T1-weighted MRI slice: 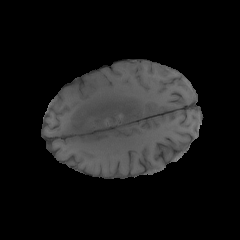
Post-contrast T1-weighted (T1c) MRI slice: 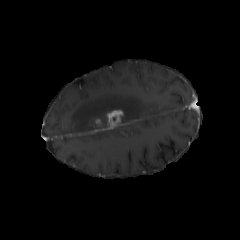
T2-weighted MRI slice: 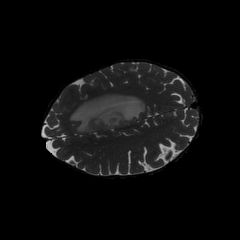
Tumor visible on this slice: yes